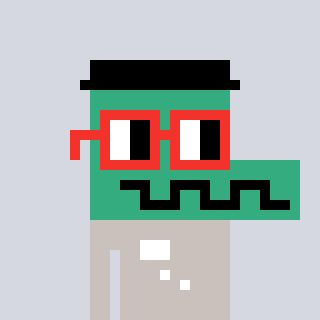
a pixel art character with square red glasses, a crocodile-shaped head and a foggrey-colored body on a cool background